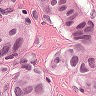
Metastatic tissue present: yes